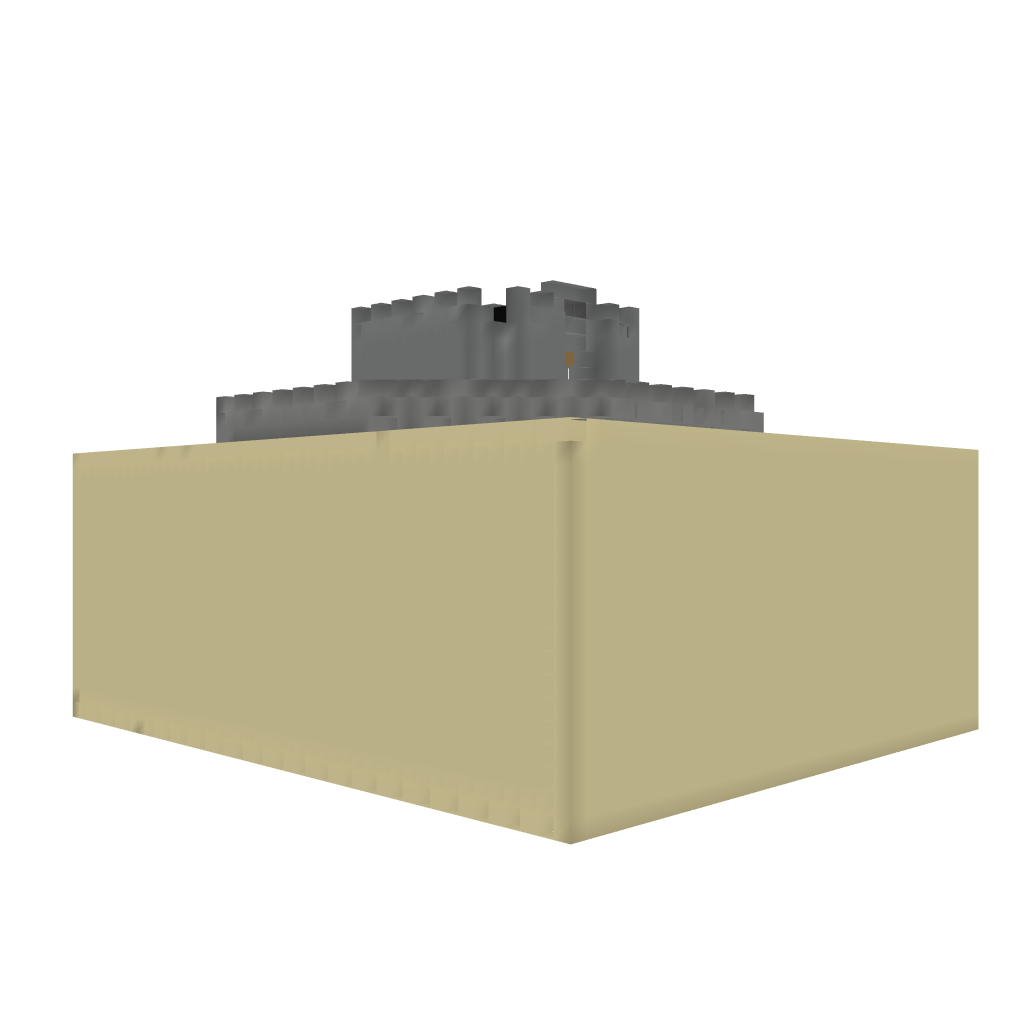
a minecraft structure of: PVP Fort